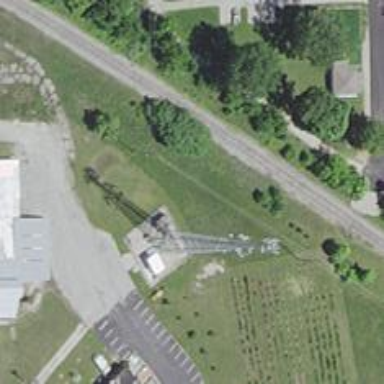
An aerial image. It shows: Abandoned railway.